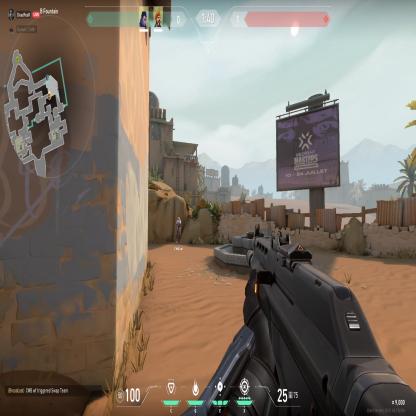
Label: teammate